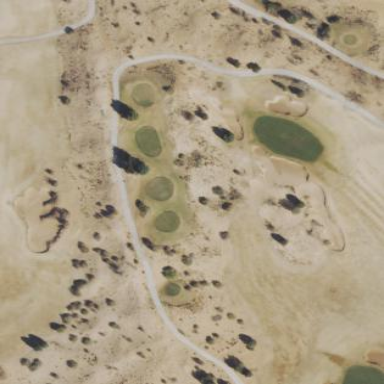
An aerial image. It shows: Sand bunker on golf course.